Question: I have created a simple web form in which you input data into and then it is posted into the database, when submitting the information it is submitted correctly but when I view it in the table the data is invisible.
query
'''
CREATE TABLE 'recipe' (
'id' int(4) NOT NULL auto_increment,
'recipename' varchar(65) NOT NULL default '',
'ingredients' varchar(65) NOT NULL default '',
'instructions' varchar(65) NOT NULL default '',
PRIMARY KEY ('id')
) TYPE=MyISAM AUTO_INCREMENT=0 ;
'''
php code
'''
<?php
$host="localhost"; // Host name
$username="my username"; // Left empty due to privacy
$password="mypassword"; // Left empty due to privacy
$db_name="mydatabase"; // Left empty due to privacy
$tbl_name="recipe"; // Table name
mysql_connect("$host", "$username", "$password")or die("cannot connect");
mysql_select_db("$db_name")or die("cannot select DB");
$recipe=$_POST['recipename'];
$ingredients=$_POST['ingredients'];
$instructions=$_POST['instructions'];
$sql="INSERT INTO $tbl_name(recipename, ingredients, instructions)VALUES('$recipe', '$ingredients', '$instructions')";
$result=mysql_query($sql);
if($result){
echo "Successful";
echo "<BR>";
echo "<a href='recipe.php'>Back to main page</a>";
} else {
echo "ERROR";
}
?>
<?php
// close connection
mysql_close();
?>
'''
Web Form
'''
<table width="300" border="0" align="center" cellpadding="0" cellspacing="1">
<tr>
<td>
<form name="form1" method="post" action="insert_ac.php">
<table width="100%" border="0" cellspacing="1" cellpadding="3">
<tr>
<td colspan="3"><strong>Insert Data Into mySQL Database </strong></td>
</tr>
<tr>
<td width="71">Recipe name</td>
<td width="6">:</td>
<td width="301"><input name="name" type="text" id="recipe"></td>
</tr>
<tr>
<td>Ingredients</td>
<td>:</td>
<td><input name="lastname" type="text" id="ingredients"></td>
</tr>
<tr>
<td>Instructions</td>
<td>:</td>
<td><input name="email" type="text" id="instructions"></td>
</tr>
<tr>
<td colspan="3" align="center"><input type="submit" name="Submit" value="Submit"></td>
</tr>
</table>
</form>
</td>
</tr>
</table>
'''
I would love to know if anyone knows the reason the data is invisible.
Image of table with no data
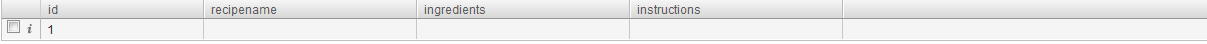
Answer: '''
$recipe=$_POST['recipename'];
$ingredients=$_POST['ingredients'];
$instructions=$_POST['instructions'];
'''
needs to be:
'''
$recipe=$_POST['name'];
$ingredients=$_POST['lastname'];
$instructions=$_POST['email'];
'''
You have the form field names wrong, so it is not getting a value and thus inserting empty data. If you set 'error_reporting' to 'E_ALL' you would have gotten an error. Make sure you develop with it at that setting.
Also the 'name' attribute in the form field is what the index name would be for '$_POST['INDEX_NAME']', you are mistakingly using the 'id' attribute for that.